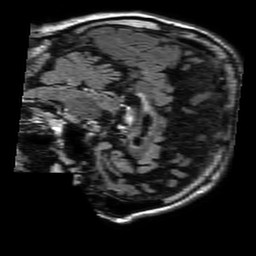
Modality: FLAIR
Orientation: sagittal
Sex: male
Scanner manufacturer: philips
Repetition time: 11 s
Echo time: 0.125 s